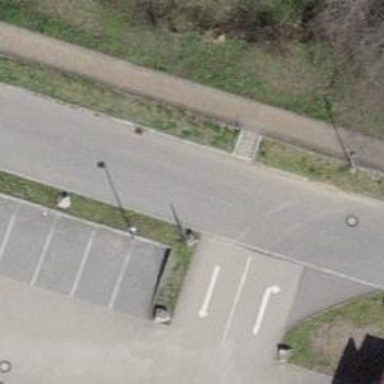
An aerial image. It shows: Steps with asphalt surface that includes ramp.